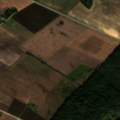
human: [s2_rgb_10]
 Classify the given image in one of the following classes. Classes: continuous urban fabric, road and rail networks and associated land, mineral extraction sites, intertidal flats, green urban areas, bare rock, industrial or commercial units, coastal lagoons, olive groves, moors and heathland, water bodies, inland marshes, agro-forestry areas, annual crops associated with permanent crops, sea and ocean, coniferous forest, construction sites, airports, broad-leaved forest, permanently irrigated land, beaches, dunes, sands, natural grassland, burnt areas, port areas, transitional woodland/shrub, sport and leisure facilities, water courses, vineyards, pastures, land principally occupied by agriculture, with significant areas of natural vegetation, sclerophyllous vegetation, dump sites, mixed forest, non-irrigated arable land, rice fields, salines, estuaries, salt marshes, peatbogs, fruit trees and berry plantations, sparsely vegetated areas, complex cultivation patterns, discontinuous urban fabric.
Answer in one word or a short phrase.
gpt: non-irrigated arable land, broad-leaved forest